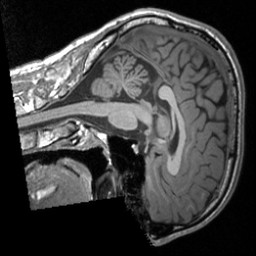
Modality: T1w
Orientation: sagittal
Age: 22
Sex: male
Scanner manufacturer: siemens
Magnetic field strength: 3 T
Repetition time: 1.9 s
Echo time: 0.00226 s